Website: home-depot
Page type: customer-info-address
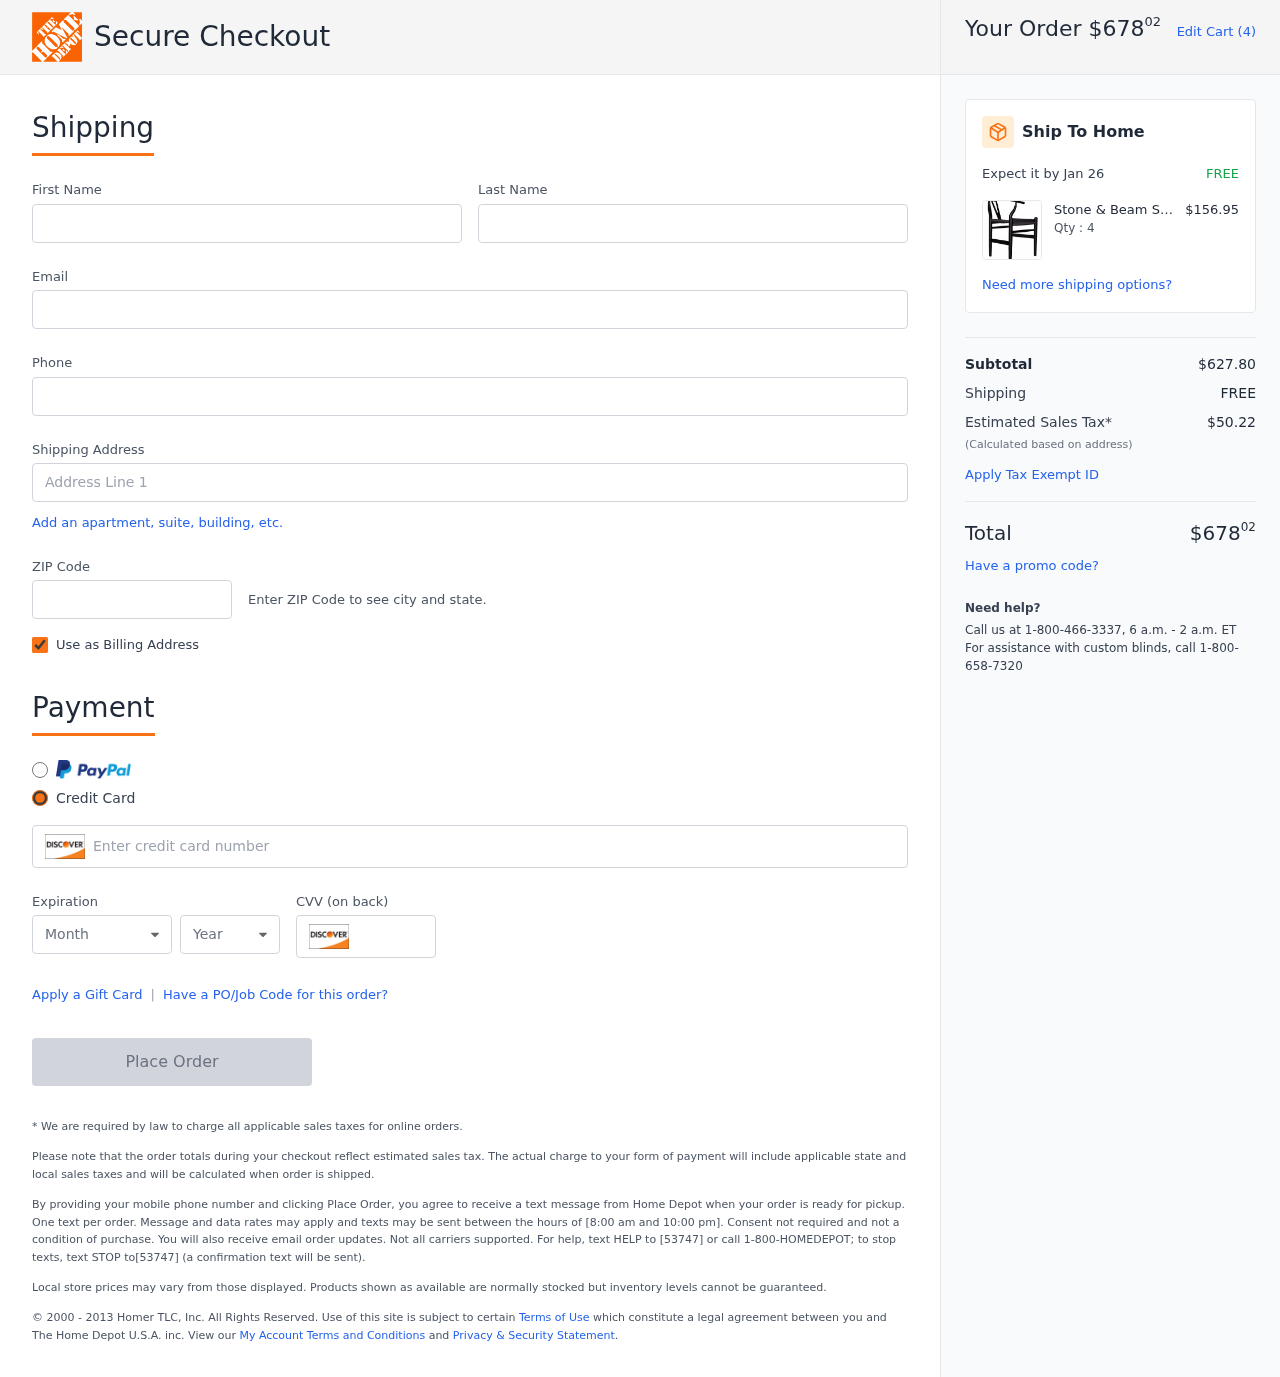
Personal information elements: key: PII_CARD_CVV
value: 256
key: PII_CARD_EXPIRY_MONTH
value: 04
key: PII_CARD_EXPIRY_YEAR
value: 26
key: PII_CARD_NUMBER
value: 6550 4269 9877 8664
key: PII_EMAIL
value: erica_lewis@yahoo.com
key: PII_FIRSTNAME
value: Erica
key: PII_LASTNAME
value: Lewis
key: PII_PHONE
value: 9502065269
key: PII_POSTCODE
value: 41942
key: PII_STREET
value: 022 Pennington Creek Suite 296
Product elements: key: PRODUCT1_BRAND
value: Stone & Beam
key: PRODUCT1_NAME
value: Stone & Beam Classic Wishbone Dining Chair, 22.4"W, Black / Black
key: PRODUCT1_NAME
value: Stone & Beam Classic...
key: PRODUCT1_PRICE
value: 156.95
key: PRODUCT1_QUANTITY
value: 4
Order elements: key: ORDER_TOTAL
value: $67802
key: ORDER_NUM_ITEMS
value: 4
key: ORDER_DELIVERY_DATE
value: Jan 26
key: ORDER_SUBTOTAL
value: $627.80
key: ORDER_SHIPPING_COST
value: FREE
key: ORDER_TAX
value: $50.22